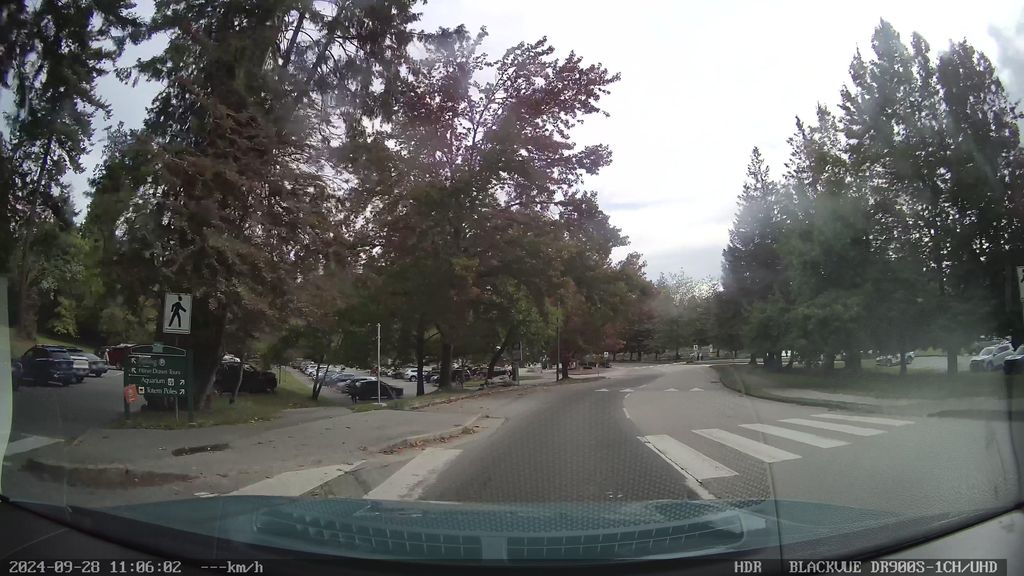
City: vancouver